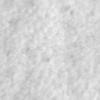
Label: no_change